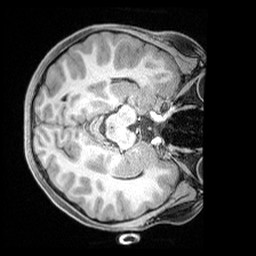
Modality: T1w
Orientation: axial
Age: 9
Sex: female
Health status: ill
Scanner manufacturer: siemens
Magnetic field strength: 3 T
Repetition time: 1.6 s
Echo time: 0.00179 s